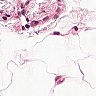
Metastatic tissue present: no